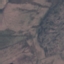
Land use / land cover: HerbaceousVegetation